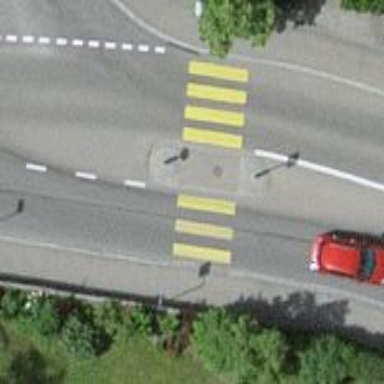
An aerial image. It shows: Marked crossing with pedestrian island.